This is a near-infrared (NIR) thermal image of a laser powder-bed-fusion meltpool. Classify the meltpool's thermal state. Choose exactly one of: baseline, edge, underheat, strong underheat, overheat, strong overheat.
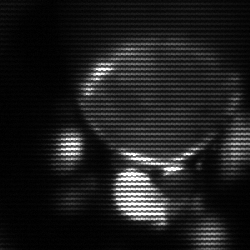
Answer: edge